Question:  me getting like this it should not only show on particular item
How to make radio buttons in custom listview as single mode. If I click on particular radio button then it has to appear and the other one as unselected. If click on 1st row then radio button on first row selected.click on second row radion button on second row seleceted and first row unselected.click on third row radio button on third row selected and first row and second row unselected.
> '''
<RelativeLayout xmlns:android="http://schemas.android.com/apk/res/android"
android:layout_width="match_parent"
android:layout_height="match_parent"
android:orientation="vertical" >
<RadioButton
android:id="@+id/radioButton1"
android:layout_width="wrap_content"
android:layout_height="wrap_content"
android:layout_centerVertical="true"
android:layout_alignParentLeft="true"
android:text=""
/>
<TextView
android:id="@+id/card"
android:layout_width="wrap_content"
android:layout_height="wrap_content"
android:paddingLeft="10dip" android:layout_centerVertical="true"
android:layout_toRightOf="@+id/radioButton1"
android:text=""
android:textColor="#000000"
android:textSize="15dip"
android:textStyle="bold" />
</RelativeLayout>
listView = (ListView) findViewById(R.id.cardlist);
adapter =new MyAdapter(this, app.arryList,app.arryList1);
listView.setOnItemClickListener(new OnItemClickListener() {
@Override
public void onItemClick(AdapterView<?> arg0, View arg1, int arg2, long arg3) {
// TODO Auto-generated method stub
Toast.makeText(getApplicationContext(), "am thelist",Toast.LENGTH_LONG).show();
}
});
listView.setAdapter(adapter);
listView.setChoiceMode(listView.CHOICE_MODE_SINGLE);
}
public class MyAdapter extends BaseAdapter {
Context context = null;
ArrayList<String> items= null;
ArrayList<String> items1= null;
public MyAdapter(Newcard newcard, ArrayList<String> items,
ArrayList<String> items1) {
// TODO Auto-generated constructor stub
this.items = items;
this.items1 = items1;
}
@Override
public int getCount() {
// TODO Auto-generated method stub
return items.size();
}
@Override
public Object getItem(int position) {
// TODO Auto-generated method stub
return items;
//return items.get(position);
}
@Override
public long getItemId(int position) {
// TODO Auto-generated method stub
return position;
}
@Override
public View getView(final int position, View convertView, ViewGroup parent) {
// TODO Auto-generated method stub
View layout = null;
TextView produ = null;
TextView desc = null;
Button edit = null;
RadioButton radio =null;
if (convertView == null) {
lay = LayoutInflater.from(getApplicationContext());
layout = lay.inflate(R.layout.customlist, null);
} else {
layout = convertView;
}
produ = (TextView) layout.findViewById(R.id.card);
produ.setText("" +app.arryList.get(position));
radio = (RadioButton) layout.findViewById(R.id.radioButton1);
radio.setOnClickListener(new OnClickListener() {
@Override
public void onClick(View v) {
// TODO Auto-generated method stub
//check.setVisibility(View.GONE);
System.out.println("data "+app.arryList.get(position));
}
});
}
});
return layout;
'''
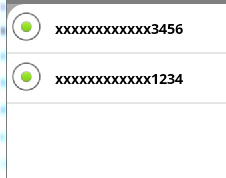
Answer: I tried to solve your issue and done from my side.
I explain approach below and for more details and complete Source code go through this blog below.
<URL>
Hope this will solve your problem.

I created Custom single Choice list. You can change the layout and add your widget accordingly.
Step1)
'''
package com.custom.view;
import java.util.ArrayList;
import java.util.List;
import android.content.Context;
import android.util.AttributeSet;
import android.view.View;
import android.view.ViewGroup;
import android.widget.Checkable;
import android.widget.RelativeLayout;
public class CheckableRelativeLayout extends RelativeLayout implements
Checkable {
private boolean isChecked;
private List<Checkable> checkableViews;
public CheckableRelativeLayout(Context context, AttributeSet attrs,
int defStyle) {
super(context, attrs, defStyle);
initialise(attrs);
}
public CheckableRelativeLayout(Context context, AttributeSet attrs) {
super(context, attrs);
initialise(attrs);
}
public CheckableRelativeLayout(Context context, int checkableId) {
super(context);
initialise(null);
}
public boolean isChecked() {
return isChecked;
}
public void setChecked(boolean isChecked) {
this.isChecked = isChecked;
for (Checkable c : checkableViews) {
c.setChecked(isChecked);
}
}
public void toggle() {
this.isChecked = !this.isChecked;
for (Checkable c : checkableViews) {
c.toggle();
}
}
@Override
protected void onFinishInflate() {
super.onFinishInflate();
final int childCount = this.getChildCount();
for (int i = 0; i < childCount; ++i) {
findCheckableChildren(this.getChildAt(i));
}
}
/**
* Read the custom XML attributes
*/
private void initialise(AttributeSet attrs) {
this.isChecked = false;
this.checkableViews = new ArrayList<Checkable>(5);
}
/**
* Add to our checkable list all the children of the view that implement the
* interface Checkable
*/
private void findCheckableChildren(View v) {
if (v instanceof Checkable) {
this.checkableViews.add((Checkable) v);
}
if (v instanceof ViewGroup) {
final ViewGroup vg = (ViewGroup) v;
final int childCount = vg.getChildCount();
for (int i = 0; i < childCount; ++i) {
findCheckableChildren(vg.getChildAt(i));
}
}
}
}
'''
Step2)
'''
package com.custom.view;
import android.content.Context;
import android.util.AttributeSet;
import android.view.KeyEvent;
import android.view.MotionEvent;
import android.widget.CheckBox;
public class InertCheckBox extends CheckBox {
public InertCheckBox(Context context, AttributeSet attrs, int defStyle) {
super(context, attrs, defStyle);
}
public InertCheckBox(Context context, AttributeSet attrs) {
super(context, attrs);
}
public InertCheckBox(Context context) {
super(context);
}
@Override
public boolean onTouchEvent(MotionEvent event) {
return false;
}
@Override
public boolean onKeyDown(int keyCode, KeyEvent event) {
return false;
}
@Override
public boolean onKeyMultiple(int keyCode, int repeatCount, KeyEvent event) {
return false;
}
@Override
public boolean onKeyPreIme(int keyCode, KeyEvent event) {
return false;
}
@Override
public boolean onKeyShortcut(int keyCode, KeyEvent event) {
return false;
}
@Override
public boolean onKeyUp(int keyCode, KeyEvent event) {
return false;
}
@Override
public boolean onTrackballEvent(MotionEvent event) {
return false;
}
}
'''
Step3)
'''
<?xml version="1.0" encoding="utf-8"?>
<com.custom.view.CheckableRelativeLayout
xmlns:android="http://schemas.android.com/apk/res/android"
android:layout_width="fill_parent"
android:layout_height="fill_parent"
android:layout_marginRight="10dp"
android:paddingTop="5dp"
android:paddingBottom="5dp">
<com.custom.view.InertCheckBox
android:id="@+id/singleitemCheckBox"
android:layout_width="wrap_content"
android:layout_height="wrap_content"
android:layout_margin="5dp"
android:layout_alignParentLeft="true"
android:layout_centerVertical="true"
android:focusable="false"
android:button="@drawable/single_radio_chice" />
<TextView
android:id="@+id/singleitemId"
android:layout_width="wrap_content"
android:layout_height="fill_parent"
android:layout_toRightOf="@+id/singleitemCheckBox"
android:layout_centerVertical="true"
android:layout_marginLeft="20dp"
android:textSize="14sp"
android:focusable="false" />
<TextView
android:id="@+id/nextitem"
android:layout_width="wrap_content"
android:layout_height="fill_parent"
android:layout_toRightOf="@+id/singleitemId"
android:layout_centerVertical="true"
android:layout_marginLeft="20dp"
android:textSize="14sp"
android:focusable="false" />
</com.custom.view.CheckableRelativeLayout>
Step4)
<RelativeLayout xmlns:android="http://schemas.android.com/apk/res/android"
xmlns:tools="http://schemas.android.com/tools"
android:layout_width="match_parent"
android:layout_height="match_parent"
tools:context=".MainActivity" >
<ListView
android:id="@+id/list"
android:layout_width="fill_parent"
android:layout_height="wrap_content"
android:cacheColorHint="#<PHONE>"
android:divider="#b5b5b5"
android:dividerHeight="1dp"
android:choiceMode="singleChoice"
android:listSelector="#<PHONE>" />
</RelativeLayout>
'''
Step5) single_radio_chice.xml
'''
<?xml version="1.0" encoding="utf-8"?>
<selector xmlns:android="http://schemas.android.com/apk/res/android">
<item android:state_checked="false"
android:drawable="@drawable/radio_off" />
<item android:state_checked="true"
android:drawable="@drawable/radio_on" />
</selector>
'''